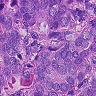
Metastatic tissue present: yes